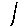
Label: line